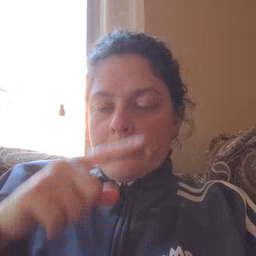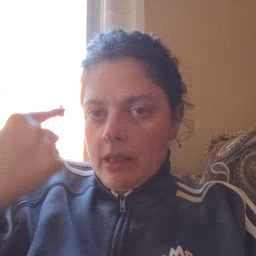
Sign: black